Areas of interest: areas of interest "Medical"
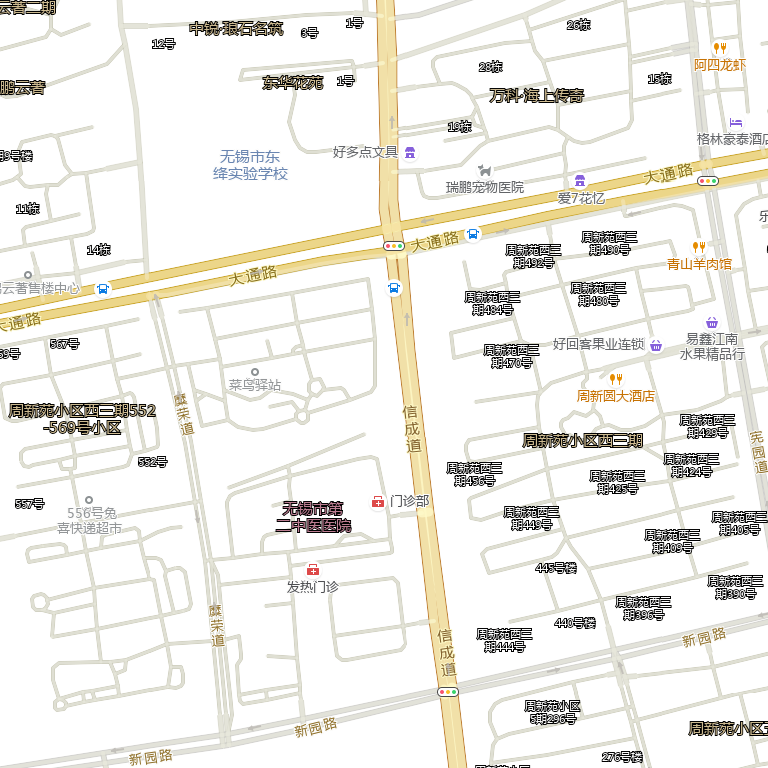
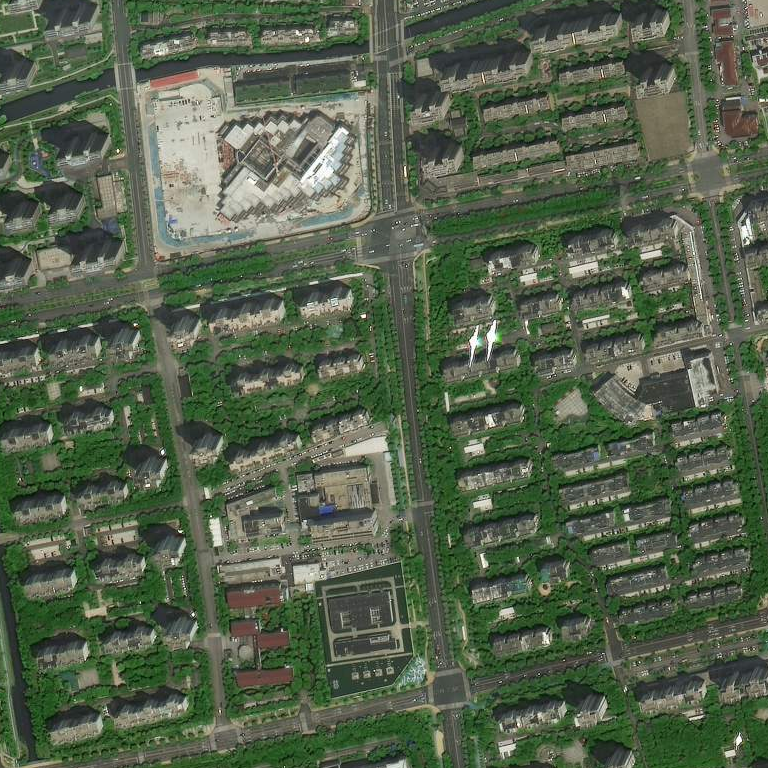